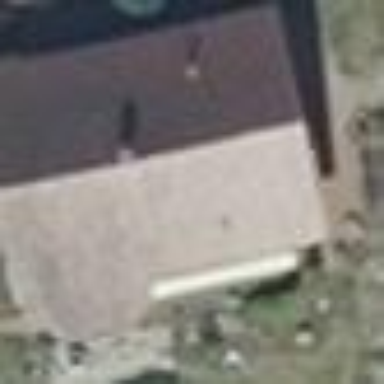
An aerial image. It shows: Gabled house with red roof. The roof is oriented along the house.